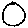
Label: circle